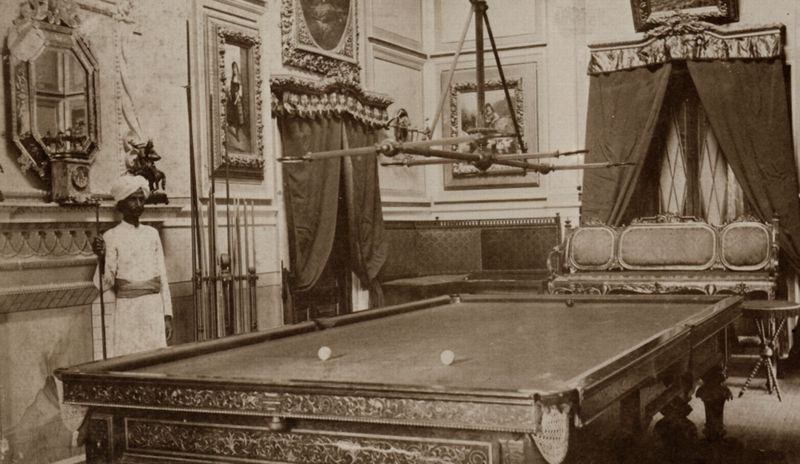
Titel: Inneres eines britischen Klubs
Künstler: Raja Lala Deen Dayal
Schlagwörter: gemälde, mann, weiß, lampe, raum, schwarz, tisch, zimmer, band, diener, rahmen, bild, innenraum, spiegel, vorhang, interieur, sessel, england, stock, ruhig, bilder, sofa, stab, bank, hocker, sepia, chair, chandelier, curtain, curtains, bordüre, green, old, parlor, room, salon, table, vorhänge, mirror, servant, tischchen, stuck, still, exotik, aufsicht, foto, fotografie, spiel, orient, palast, sitzecke, schwarzweiß, waffen, stöcke, waffe, billard, billardtisch, carambolage, kugel, kugeln, pool, queue, fenstergitter, wächter, baldachin, mohr, telefon, vorhand, empire, sitzbank, black and white, indien, turban, paintings, englisch, kolonie, victorian, spieltisch, fireplace, alkoven, leise, britisch, balls, horse, eckbank, fernost, guard, spielzimmer, indisch, inder, lavish, rich, stick, arab, indian, muslim, ball, photograph, borden, india, biliard, billardkugel, billardkugeln, billiardkugeln, billiardtisch, caramboulage, english, karambolage, queues, soieler, stb, stizecke, östlich, spielsalon, 19th century, billiards, 1895, billiard, call, 1890, imperial, bilard, grene, billardstab, 1880, 1905, billards, 소파, 흑백사진, 인도, 당구, 당구대 들고 있는 사람, 옛날사진, 당구의 시작, 당구대, pool cue, cue ball